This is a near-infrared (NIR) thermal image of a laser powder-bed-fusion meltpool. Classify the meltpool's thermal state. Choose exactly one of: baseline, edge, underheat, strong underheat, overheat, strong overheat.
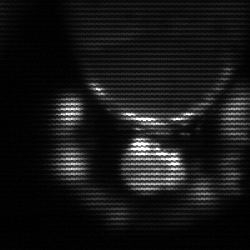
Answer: baseline